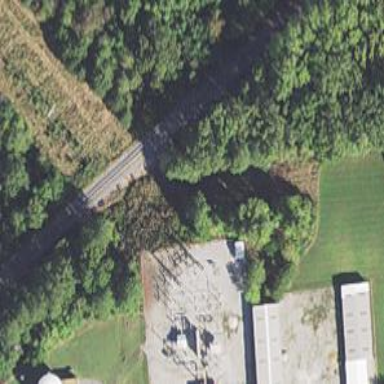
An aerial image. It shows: Industrial power substation enclosed by fence.